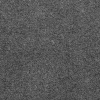
Atmospheric dust classification: dusty